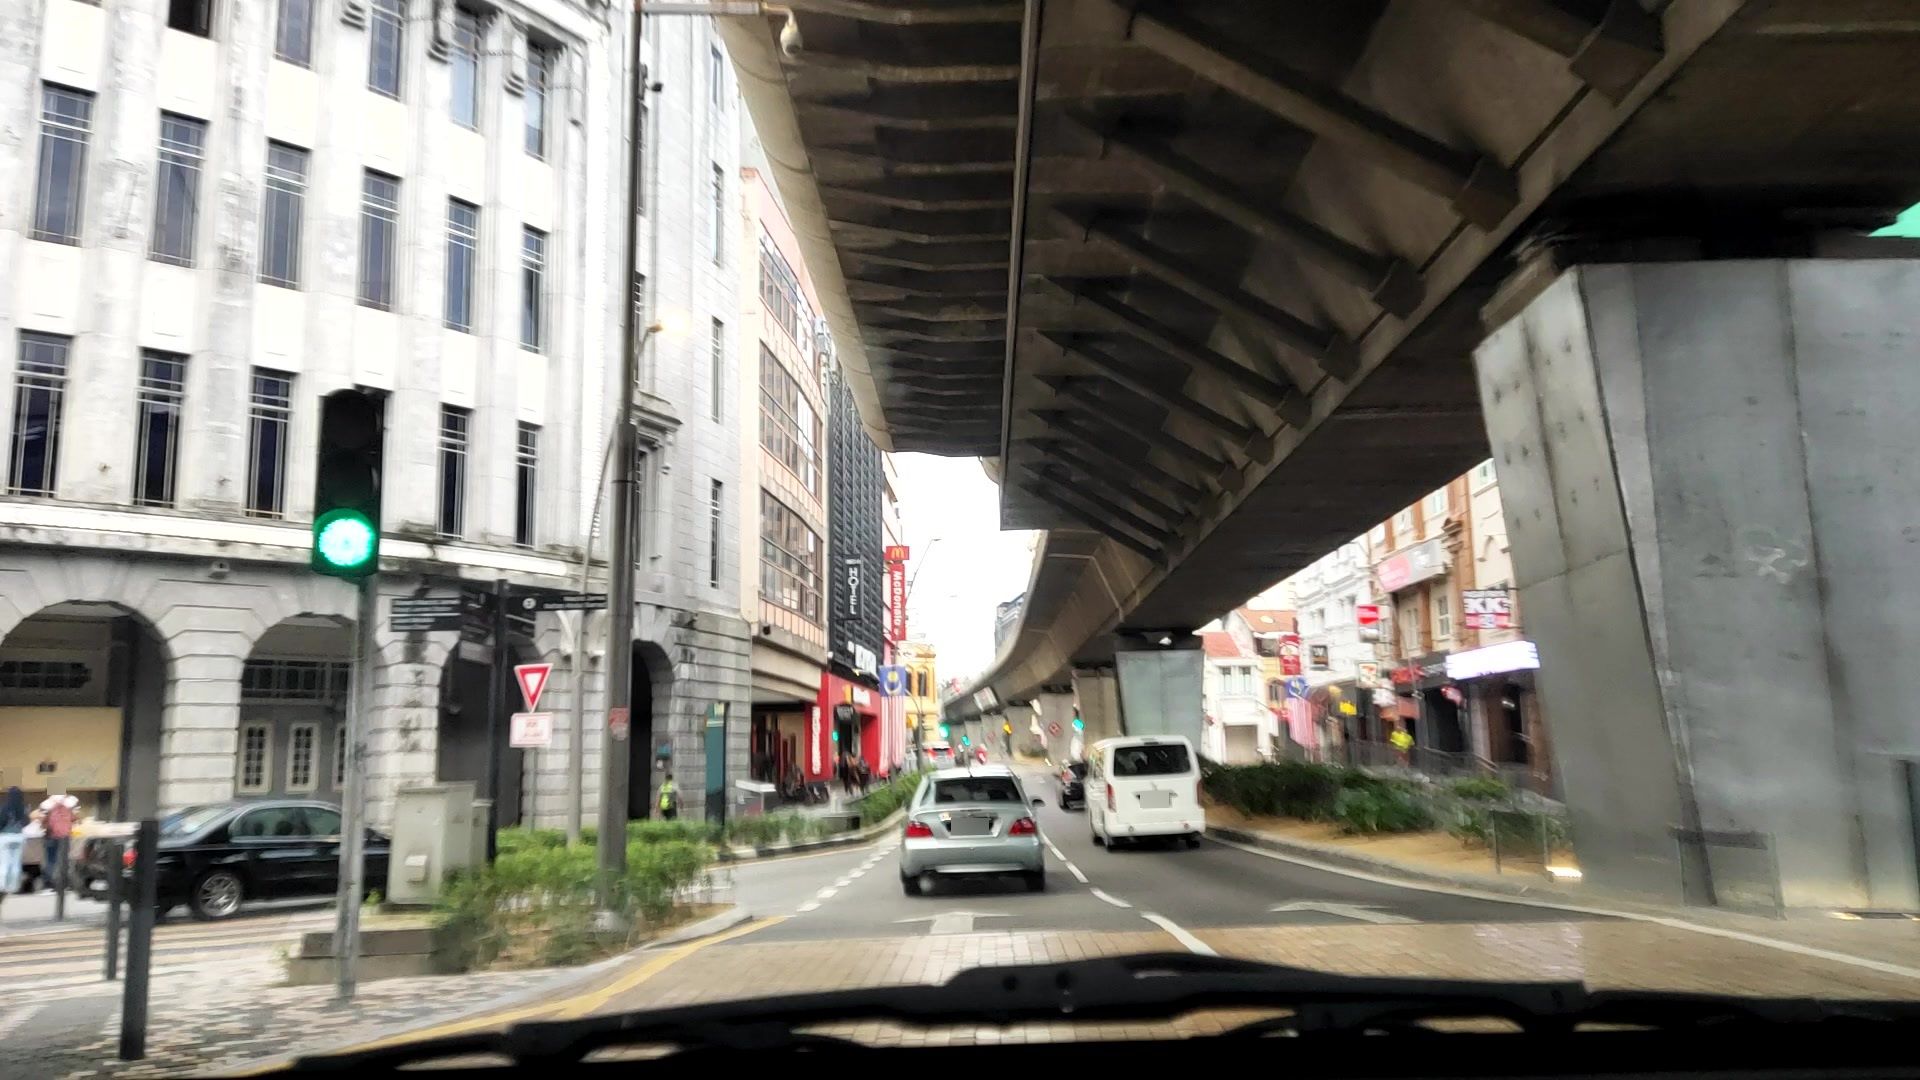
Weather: clear
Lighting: day
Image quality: good
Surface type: driving surface
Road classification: corridor, steps
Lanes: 2
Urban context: urban centre
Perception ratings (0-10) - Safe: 2.38, Lively: 6.94, Beautiful: 1.76, Boring: 1.13, Depressing: 2.28, Wealthy: 2.67